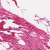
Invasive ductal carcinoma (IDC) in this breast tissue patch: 0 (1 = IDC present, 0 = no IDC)